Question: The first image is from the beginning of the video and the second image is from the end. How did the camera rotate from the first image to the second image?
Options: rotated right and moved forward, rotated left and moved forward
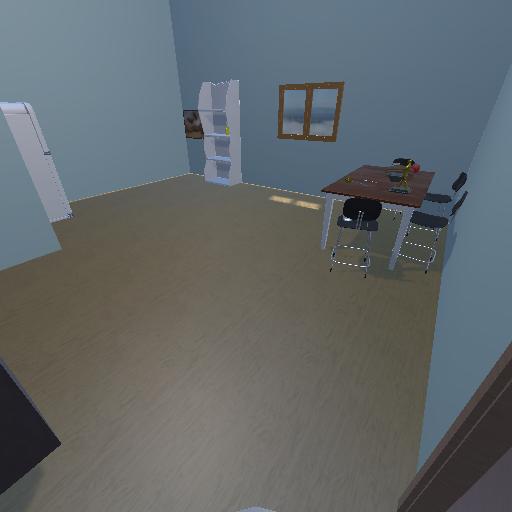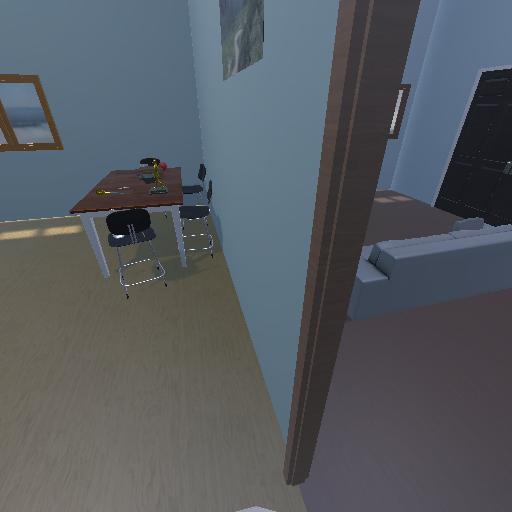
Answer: rotated right and moved forward